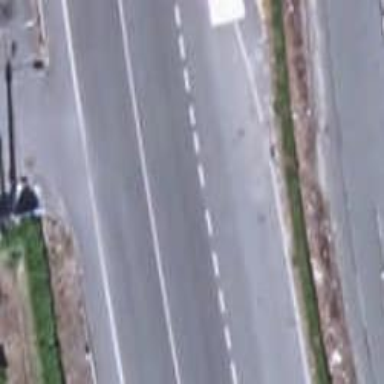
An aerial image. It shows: Trunk highway.